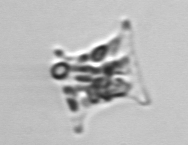
Label: Eucampia